Field crop: tomato
Growth stage: 1
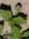
Species: solanum